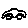
Label: car